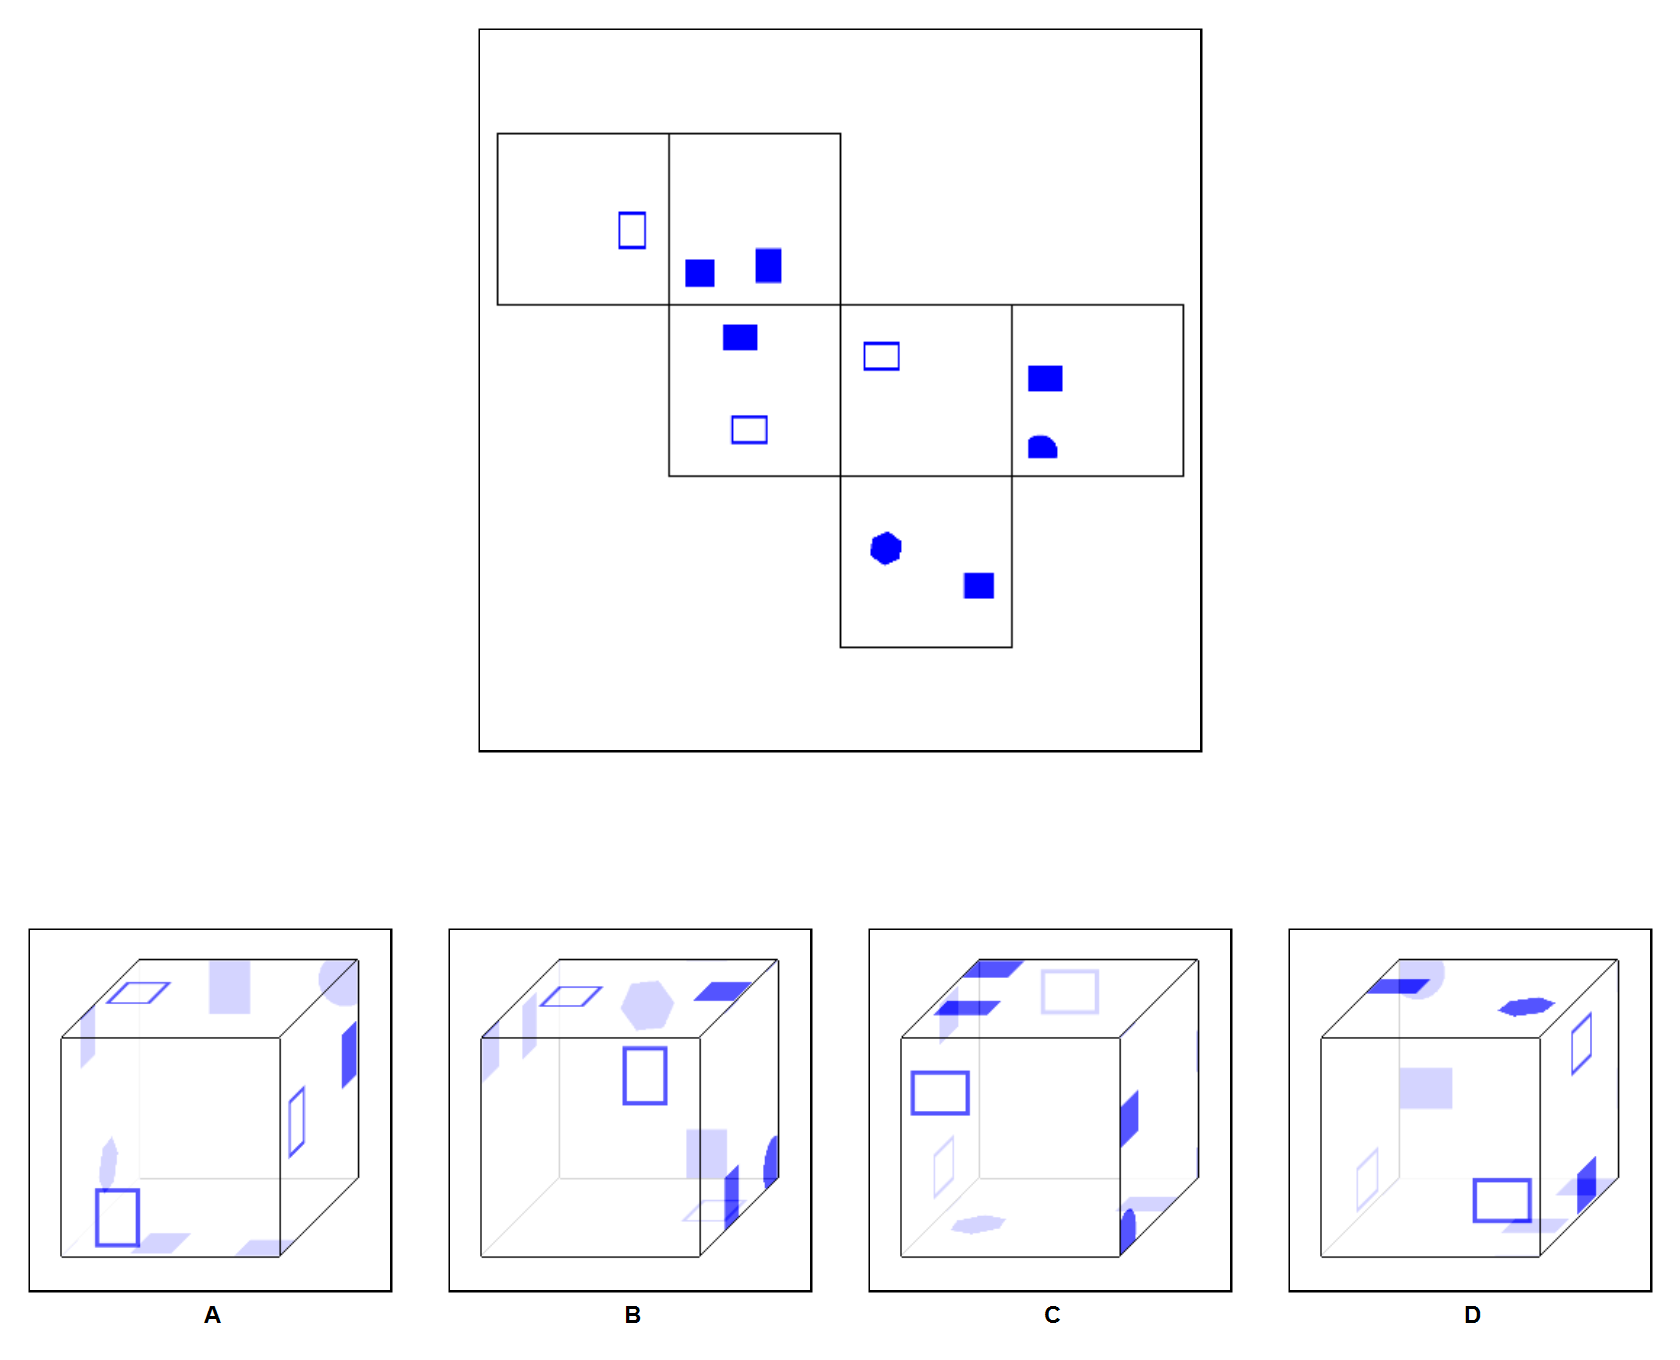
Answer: C